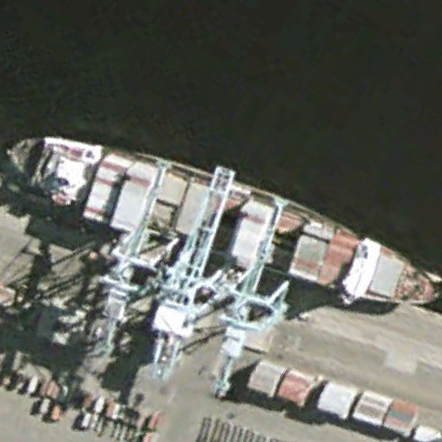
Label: Container_ship